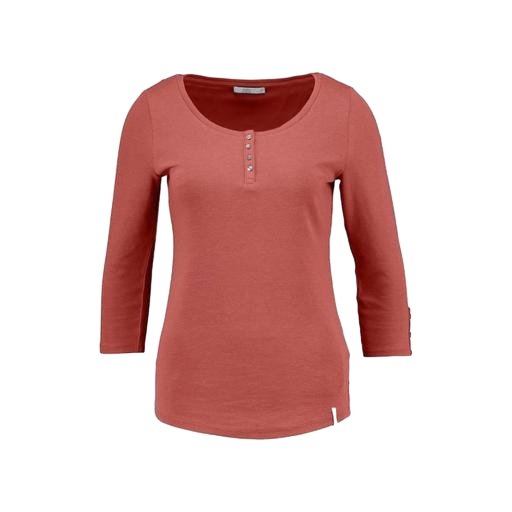
red three-quarter-sleeve scoop-neck t-shirt only macy, henley shirt, longsleeve t-shirt, white background